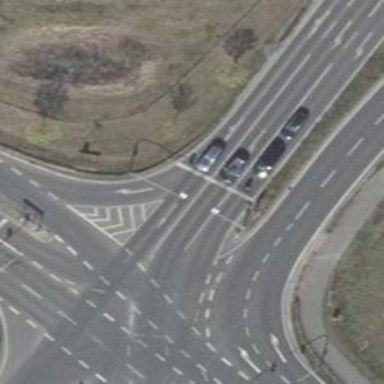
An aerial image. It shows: Road with traffic signals.